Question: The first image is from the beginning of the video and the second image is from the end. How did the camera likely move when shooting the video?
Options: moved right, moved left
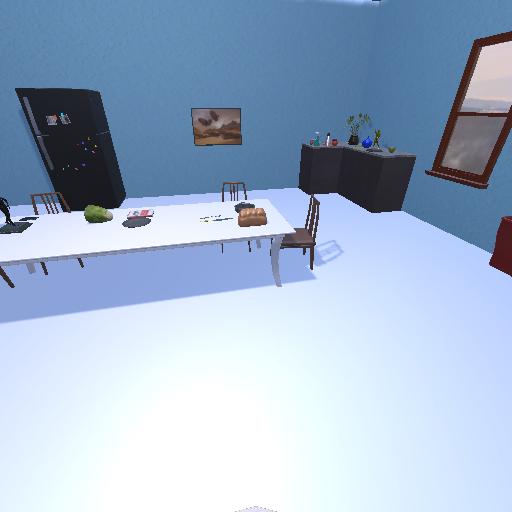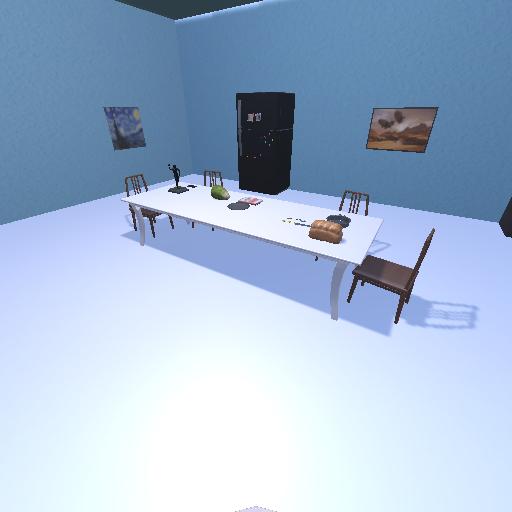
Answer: moved right